Field crop: tomato
Growth stage: 2
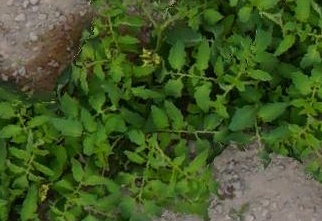
Species: tomato